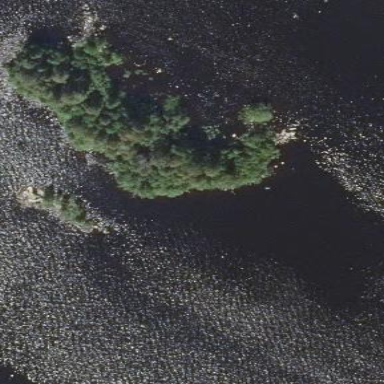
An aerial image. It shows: Islet surrounded by woodland.